Chest X-ray. View position: PA
Patient age: 19
Patient sex: M
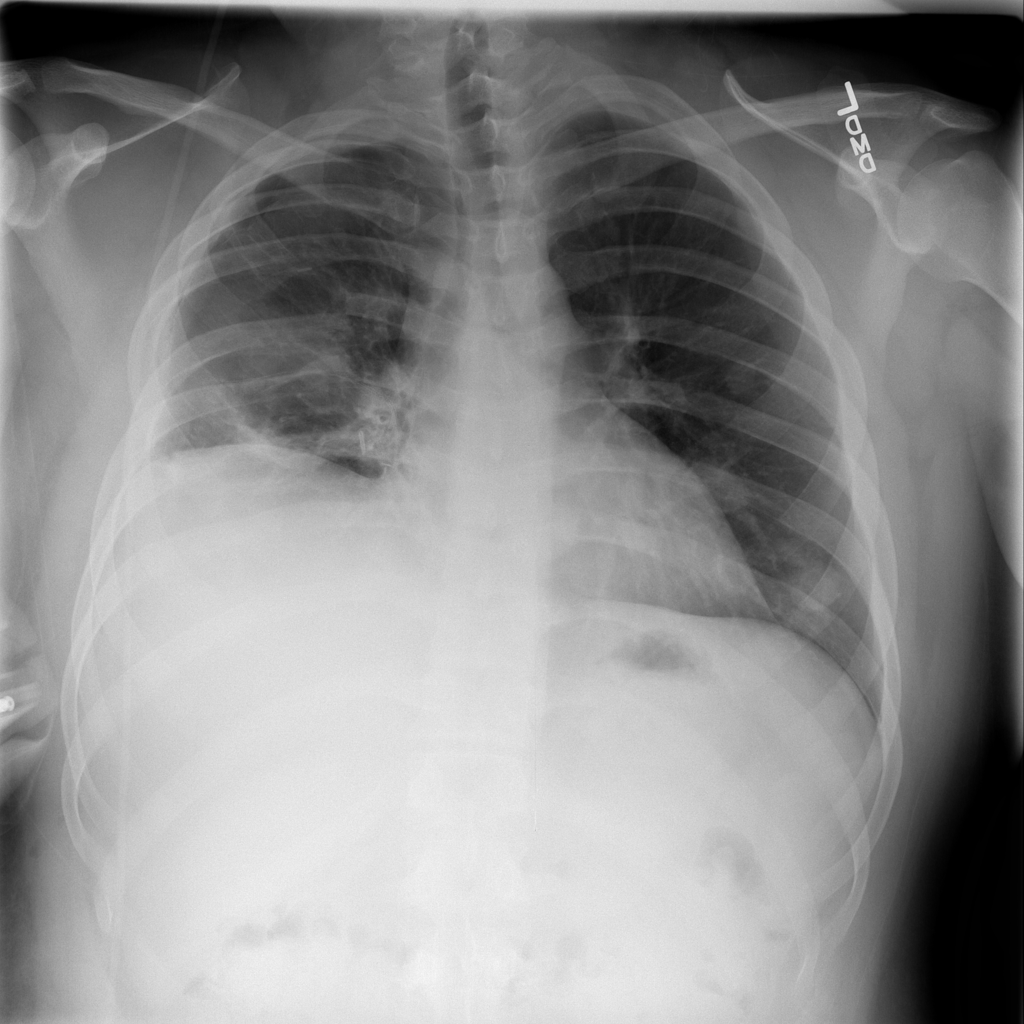
Finding: Pneumothorax